Question: I use Novell.Directory.Ldap.NETStandard2_0 package to authenticate users from Active Directory and it works fine for most of users.
'''
using (var cn = new LdapConnection())
{
cn.Connect(ldapOptions.Host, ldapOptions.Port);
var userDn = username.IndexOf('@') < 0 ? username + $"@{ldapOptions.Domain}" : username;
cn.Bind(userDn, password);
if (cn.Bound)
{
result.Result = AuthResult.Succeed;
result.Message = "Login Successful using LDAP: {0}.";
}
return result;
}
'''
The problem is when we need to authenticate users that are restricted to logon to only certain computers in our domain (Active Directory).

I added the computer that host my application (IIS & Win Server 2016) to the list but it still fails and restricted users cannot be authenticated yet.
How can I solve this issue? should I change my code? or Active Directory/IIS settings?
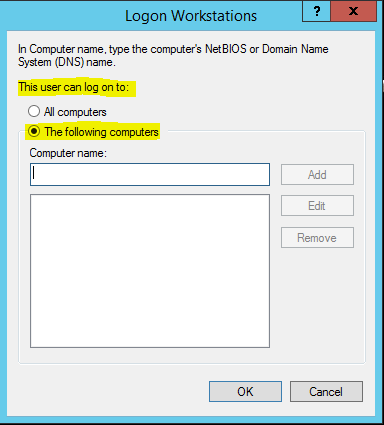
Answer: LDAP authentication is generally sourced from the domain controller(s), so the domain controller(s) configured as the LDAP host need to be present in the logon workstations (userWorkstations) list.